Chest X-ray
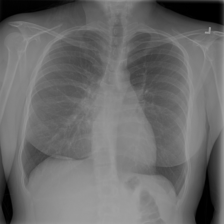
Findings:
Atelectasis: negative
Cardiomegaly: negative
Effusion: negative
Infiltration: negative
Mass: negative
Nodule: negative
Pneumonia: negative
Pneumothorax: negative
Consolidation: negative
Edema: negative
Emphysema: negative
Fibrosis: negative
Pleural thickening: negative
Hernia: negative